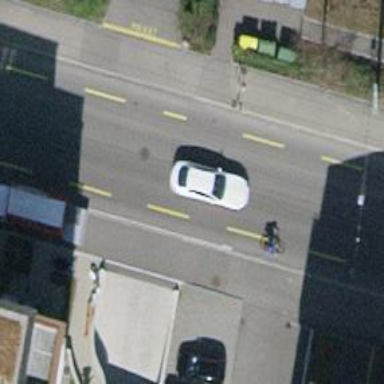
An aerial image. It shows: Secondary road with asphalt surface. There are trolley wires present and designated lanes for cycling on both sides of the road.